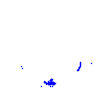
Particle: kaon